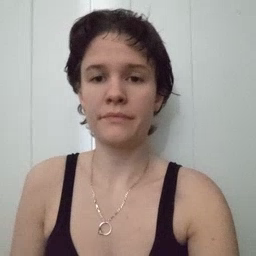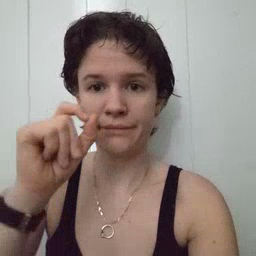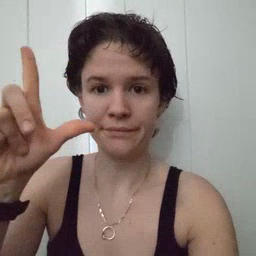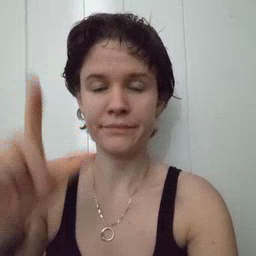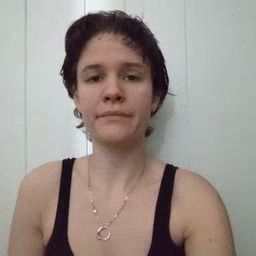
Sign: awake